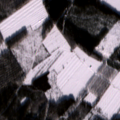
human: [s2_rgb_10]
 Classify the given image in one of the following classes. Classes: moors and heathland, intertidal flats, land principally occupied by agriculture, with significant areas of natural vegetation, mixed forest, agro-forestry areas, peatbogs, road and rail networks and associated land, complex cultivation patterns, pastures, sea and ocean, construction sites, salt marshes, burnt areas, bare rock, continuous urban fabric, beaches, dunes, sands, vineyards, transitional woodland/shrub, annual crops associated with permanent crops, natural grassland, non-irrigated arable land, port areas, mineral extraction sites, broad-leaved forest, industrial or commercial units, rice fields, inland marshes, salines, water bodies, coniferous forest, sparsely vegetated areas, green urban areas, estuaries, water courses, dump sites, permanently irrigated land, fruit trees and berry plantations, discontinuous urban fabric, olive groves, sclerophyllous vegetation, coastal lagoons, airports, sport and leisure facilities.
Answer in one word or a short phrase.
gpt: non-irrigated arable land, land principally occupied by agriculture, with significant areas of natural vegetation, coniferous forest, mixed forest